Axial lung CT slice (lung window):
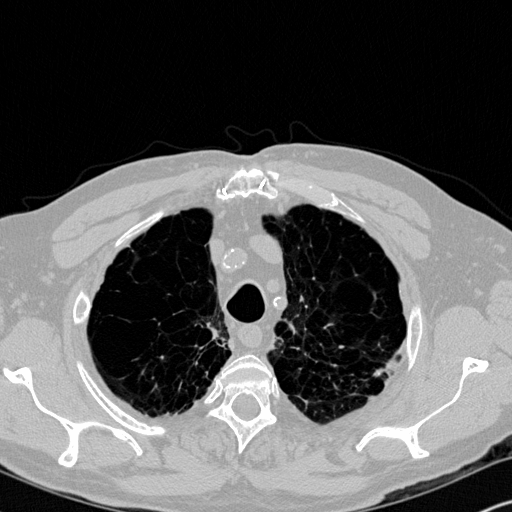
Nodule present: no